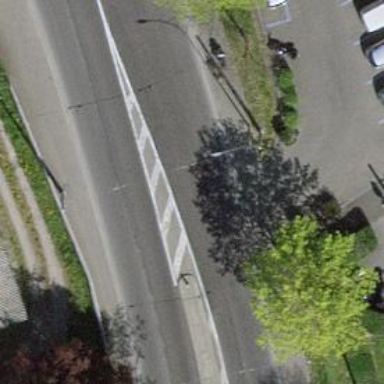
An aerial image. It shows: Secondary road with asphalt surface and trolley wires.